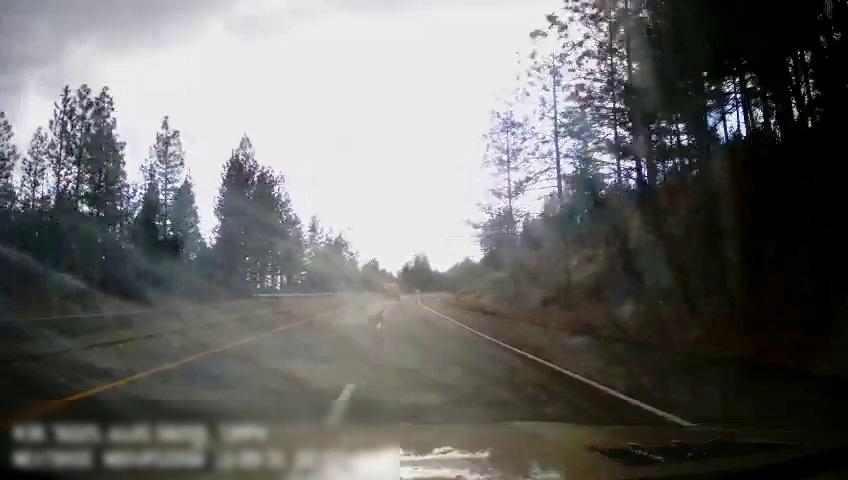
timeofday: Day
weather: Cloudy
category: Drivable Space
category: Drivable Space
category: Vehicles | Van
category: Lanes | Current Lane
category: Lanes | Alternate Lane
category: Lanes | Alternate Lane